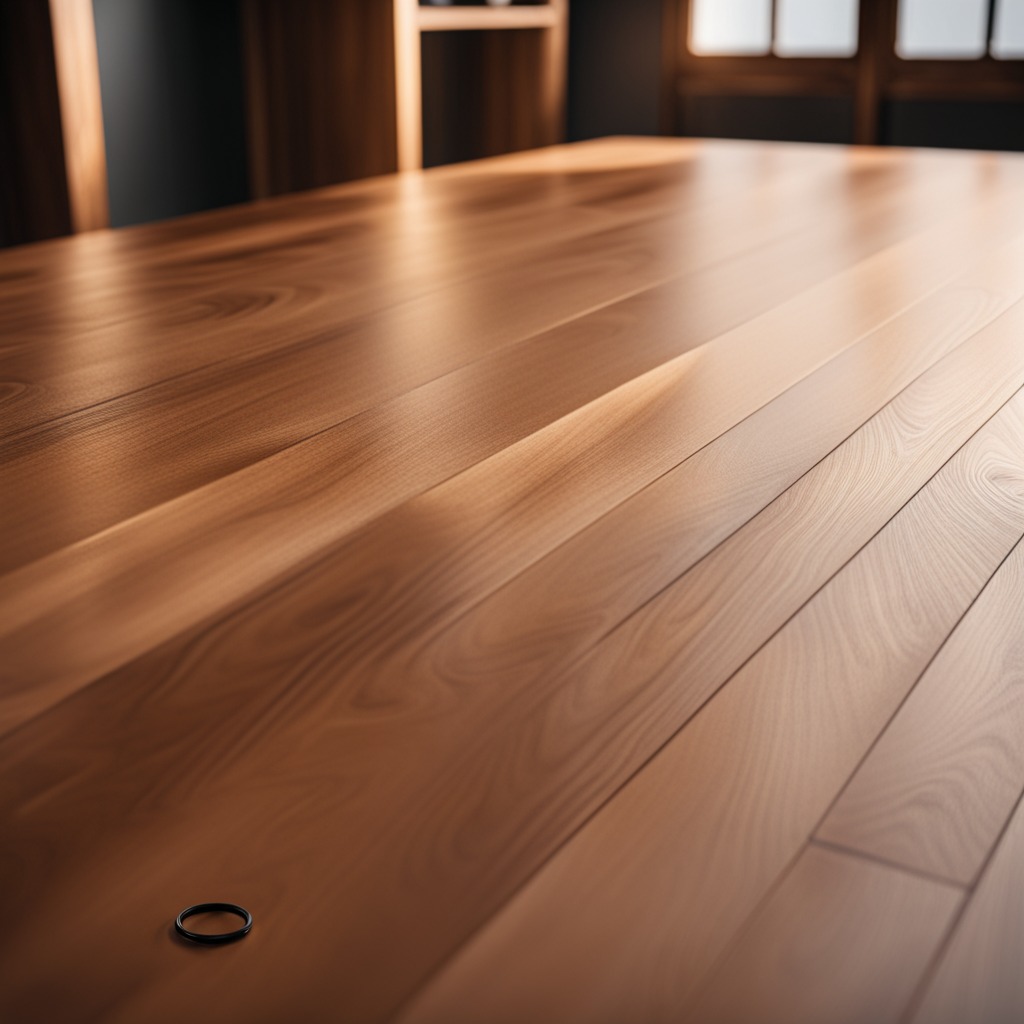
A rubber O-ring is lying on the wooden table in a carpentry studio rich wood textures side lighting.